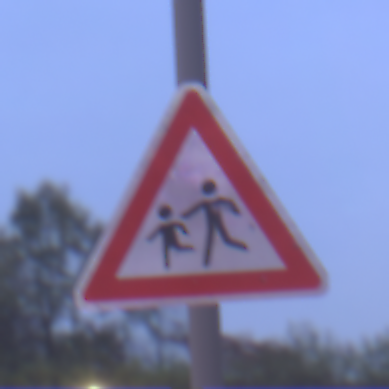
Verkehrszeichen: KinderRechts
Umgebung: Outdoor, Urban
Tageszeit: Night
Wetter: PartlyCloudy
Licht: Artificial
Jahreszeit: NotSpecified
Kontrast: HighContrast